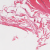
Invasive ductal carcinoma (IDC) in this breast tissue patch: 0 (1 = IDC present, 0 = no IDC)